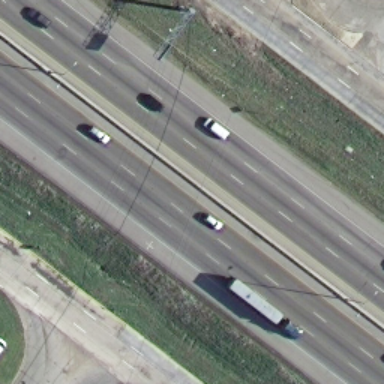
There are some straight freeways with cars on the roads .